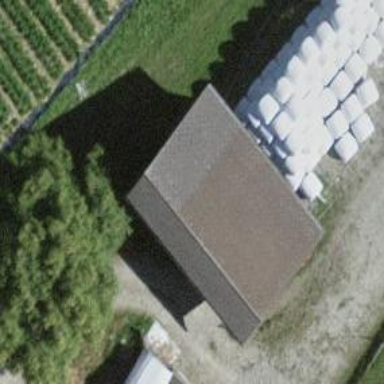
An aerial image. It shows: Shed.